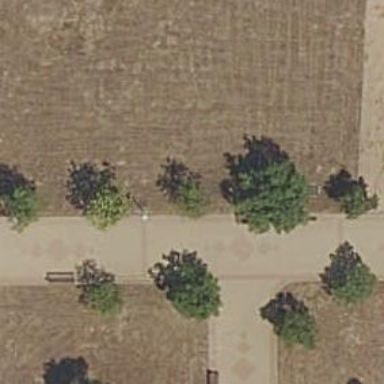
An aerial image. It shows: Footway made of paving stones.